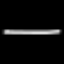
Label: line